Aerial crown-view tile of a tropical tree (Barro Colorado Island, Panama), acquired 20250715:
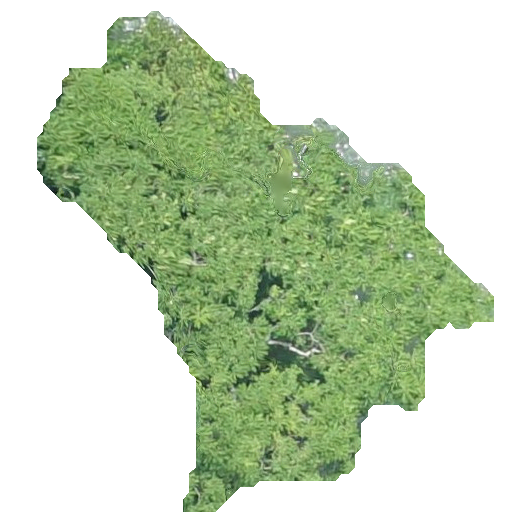
Species: Spondias mombin
GBIF accepted scientific name: Spondias mombin
Crown area: 169.99 m²